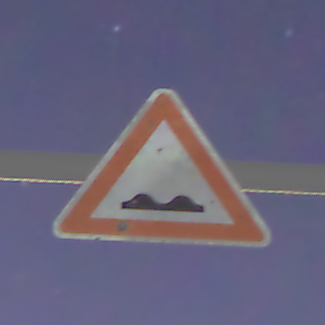
Verkehrszeichen: UnebeneFahrbahn
Umgebung: Outdoor, Suburban
Tageszeit: Night
Wetter: PartlyCloudy
Licht: Artificial
Jahreszeit: NotSpecified
Kontrast: HighContrast